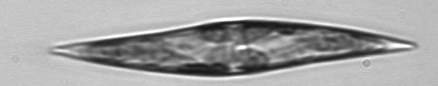
Label: Pleurosigma